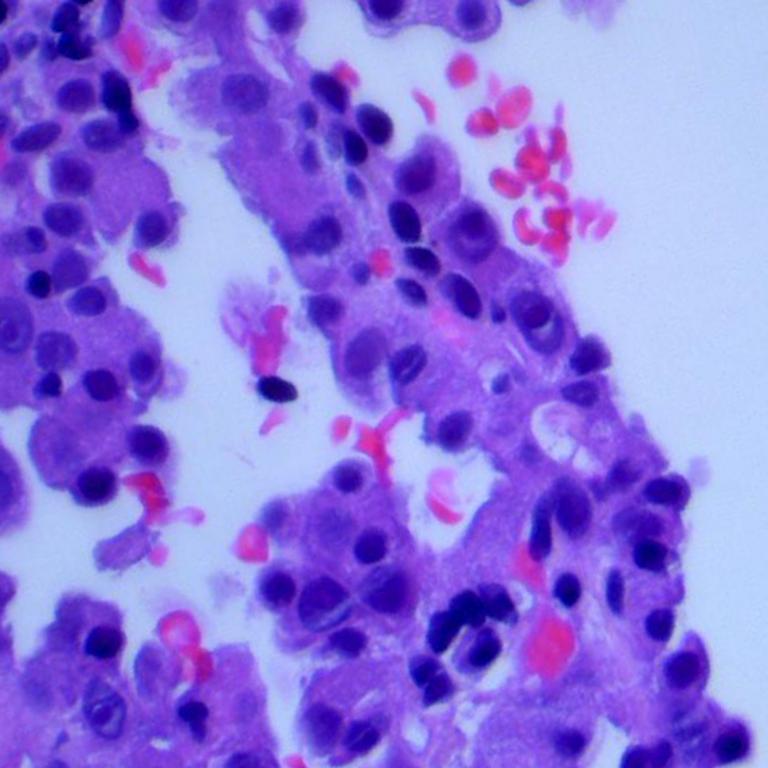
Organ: lung
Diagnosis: adenocarcinomas